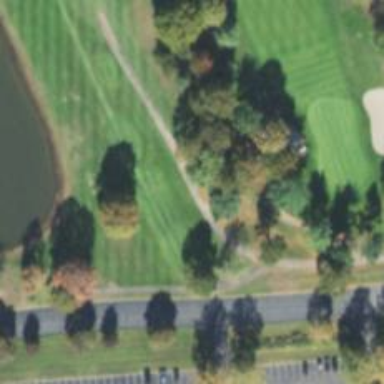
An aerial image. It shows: Footway that doubles as golf path.